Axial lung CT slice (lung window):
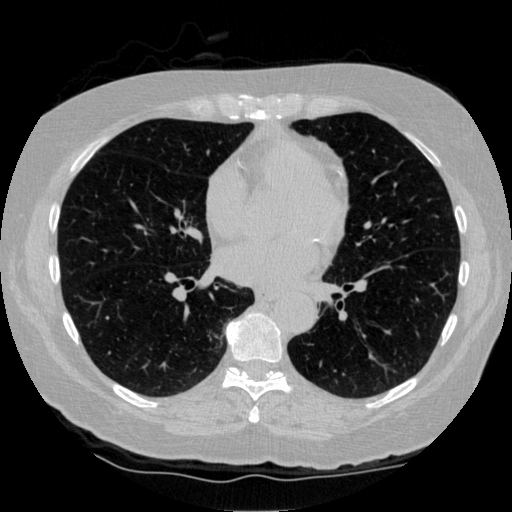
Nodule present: no